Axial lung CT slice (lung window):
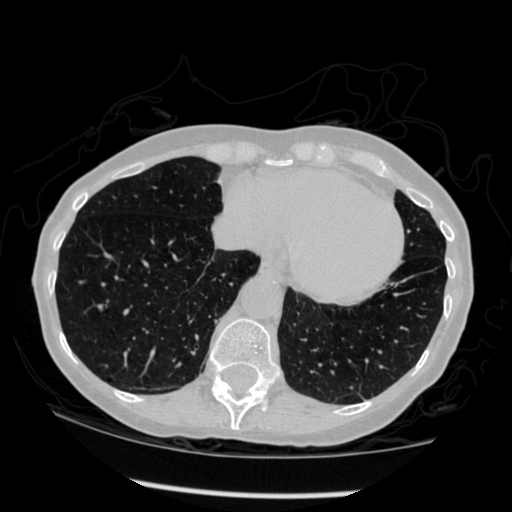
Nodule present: no